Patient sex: F
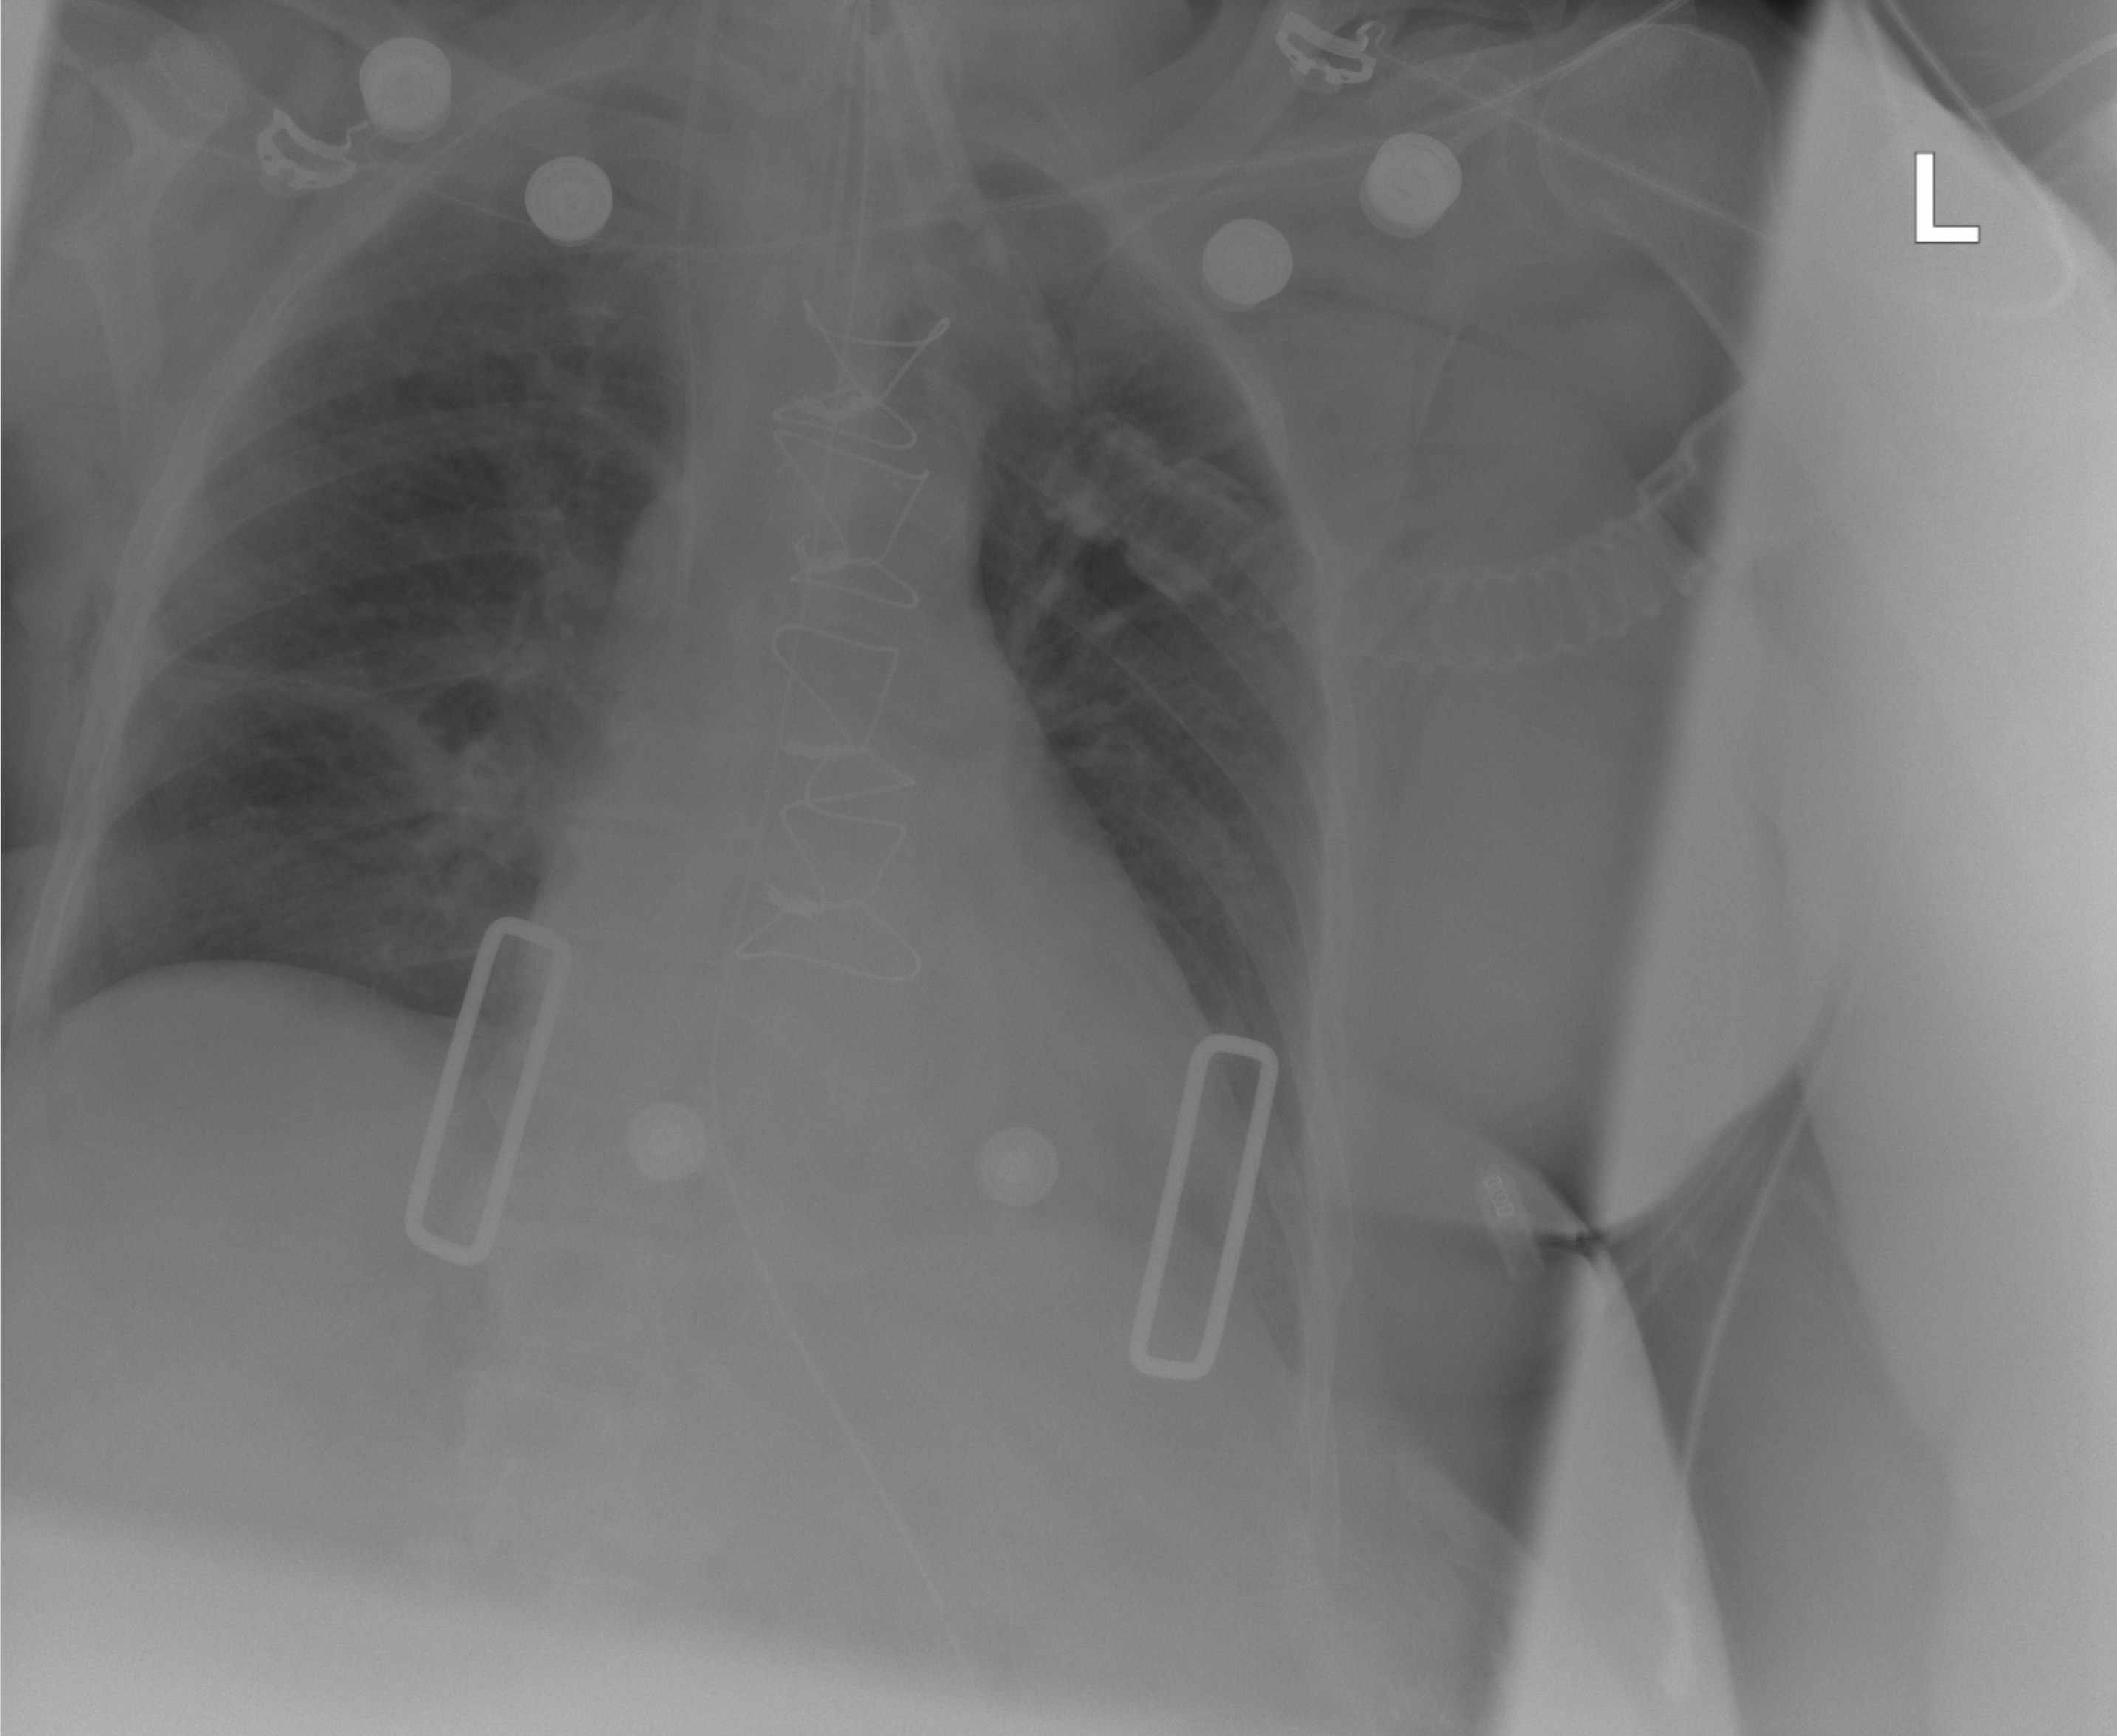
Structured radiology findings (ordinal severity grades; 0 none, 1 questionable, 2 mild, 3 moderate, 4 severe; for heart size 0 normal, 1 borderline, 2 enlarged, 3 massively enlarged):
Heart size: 0
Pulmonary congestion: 0
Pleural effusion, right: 0
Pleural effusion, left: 1
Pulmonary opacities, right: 0
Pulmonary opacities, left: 0
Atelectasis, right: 2
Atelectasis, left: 0